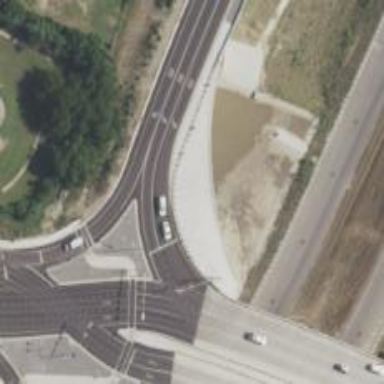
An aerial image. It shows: Asphalt surface motorway link with diverging diamond interchange.